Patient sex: F
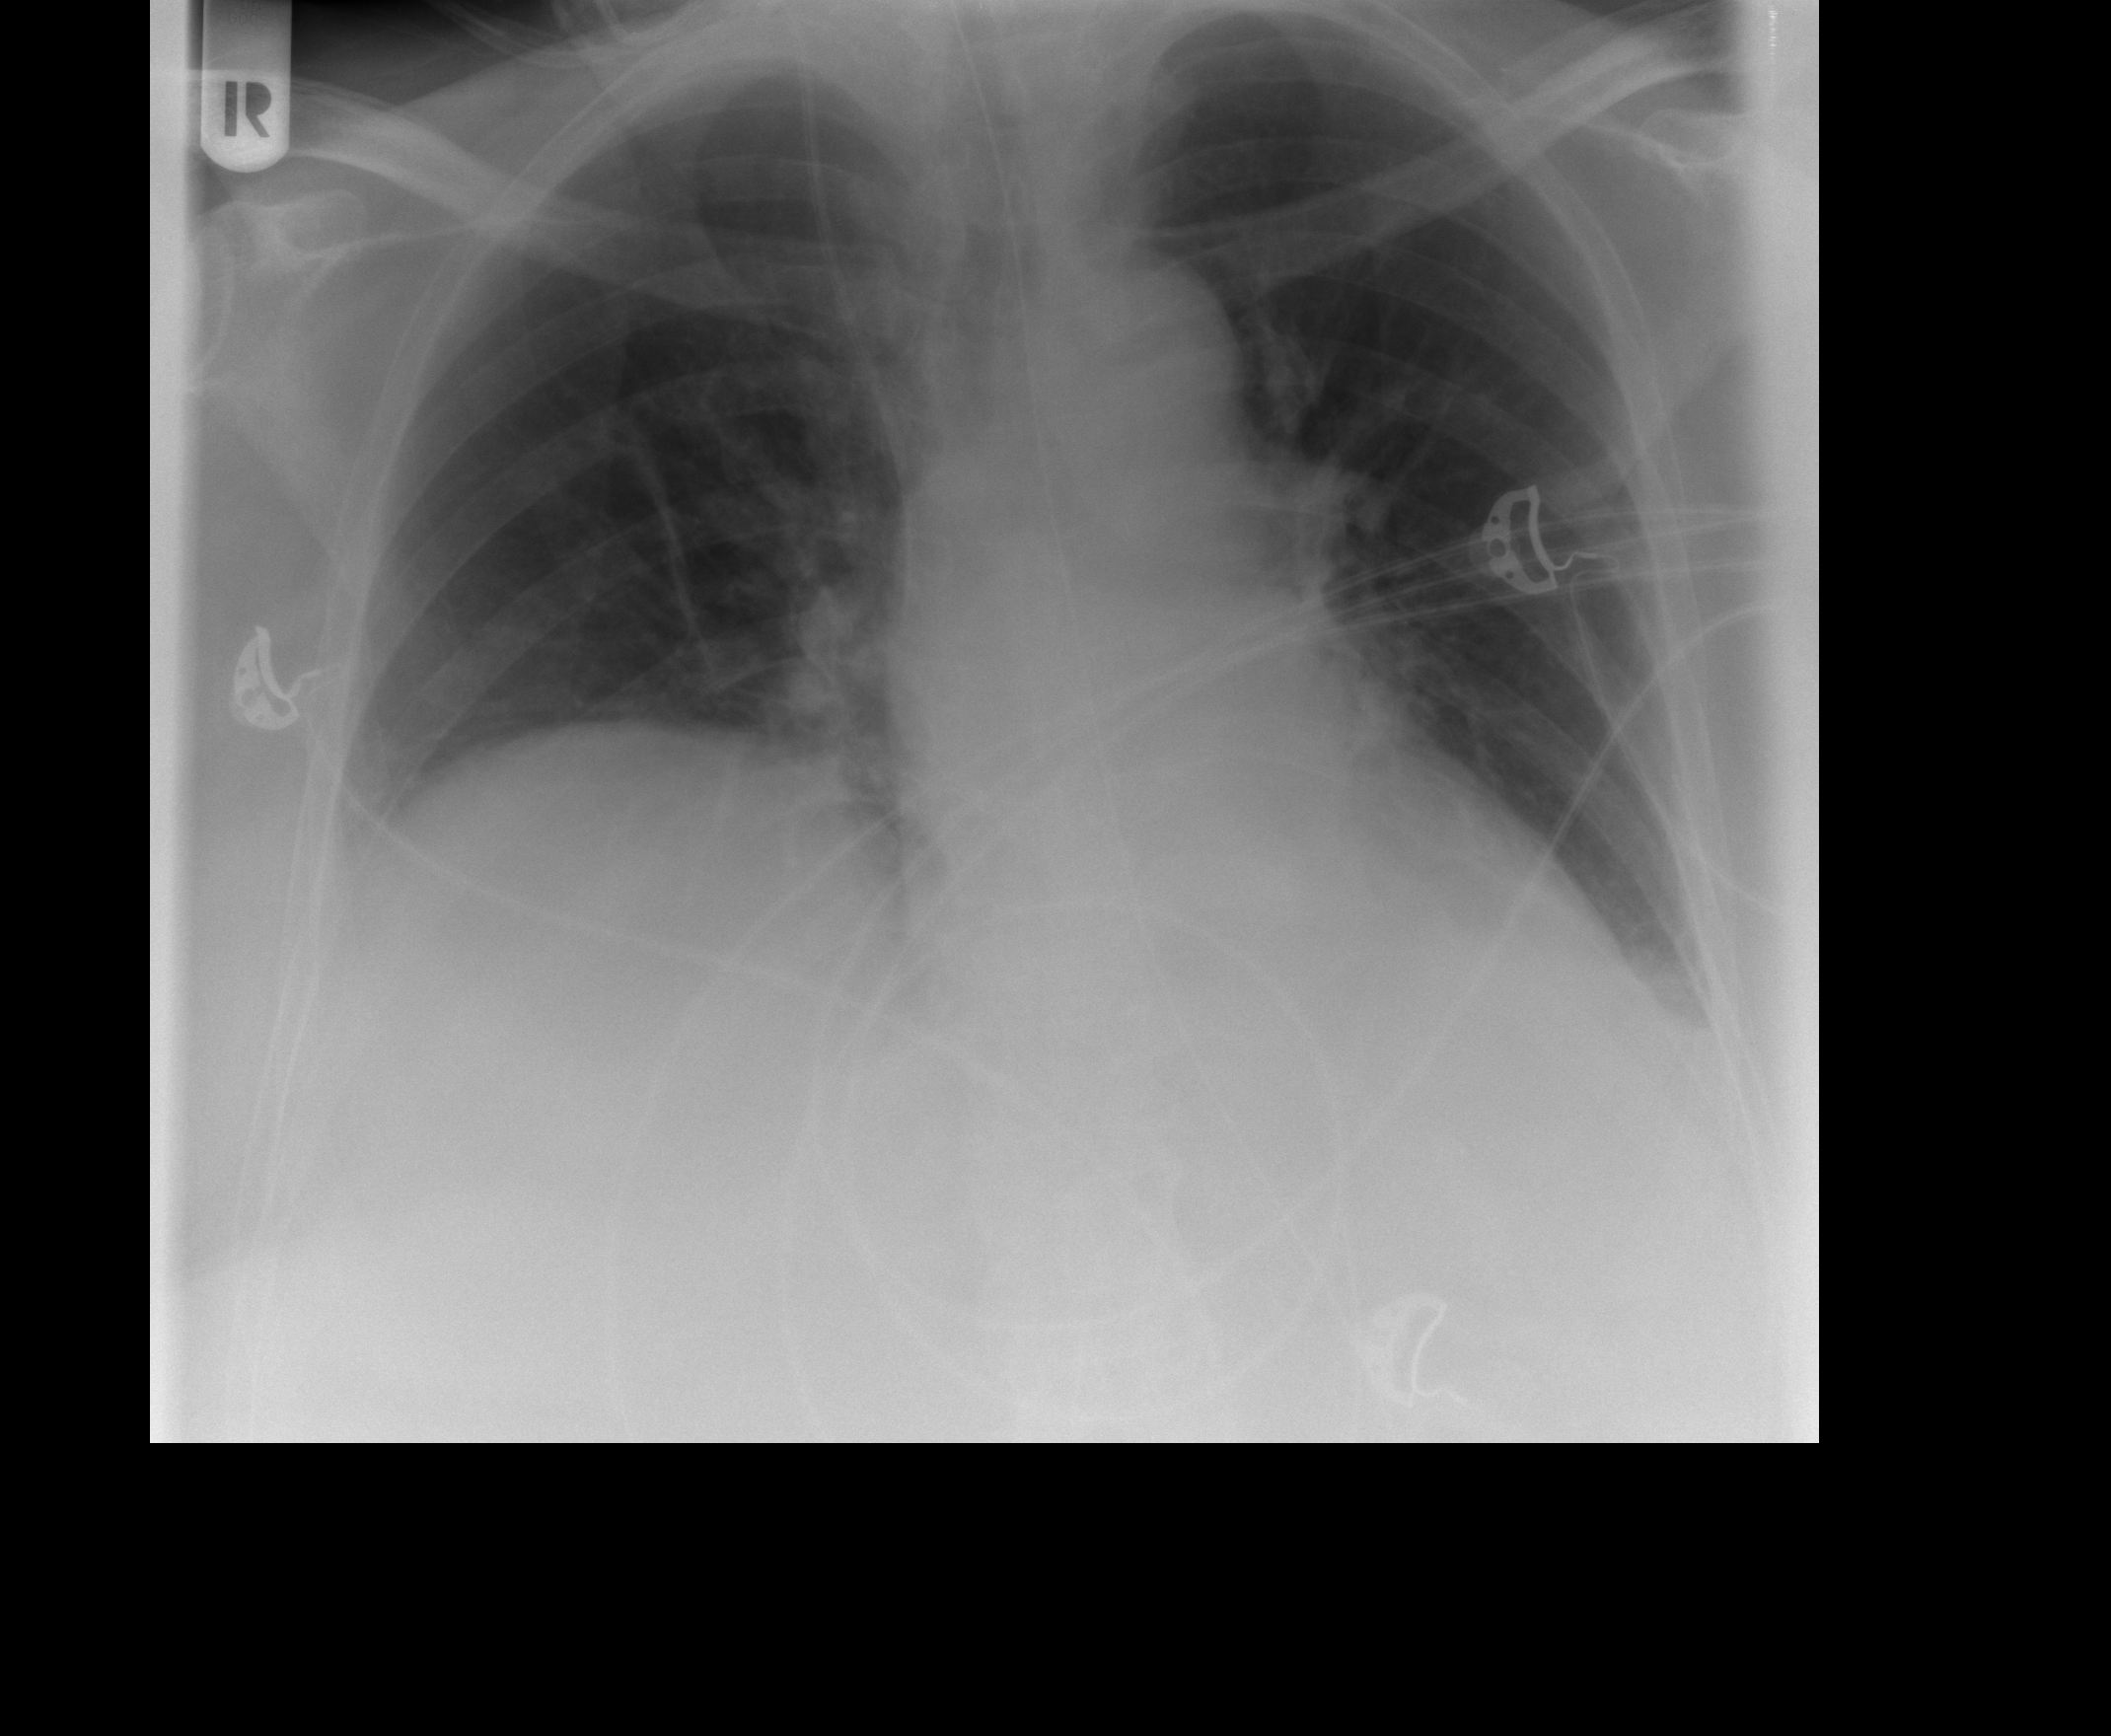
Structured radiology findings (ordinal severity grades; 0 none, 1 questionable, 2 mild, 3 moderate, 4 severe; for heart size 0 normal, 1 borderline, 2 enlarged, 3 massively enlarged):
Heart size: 0
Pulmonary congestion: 0
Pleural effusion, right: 0
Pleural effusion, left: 0
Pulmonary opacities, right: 0
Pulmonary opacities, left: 0
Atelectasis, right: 2
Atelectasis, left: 2